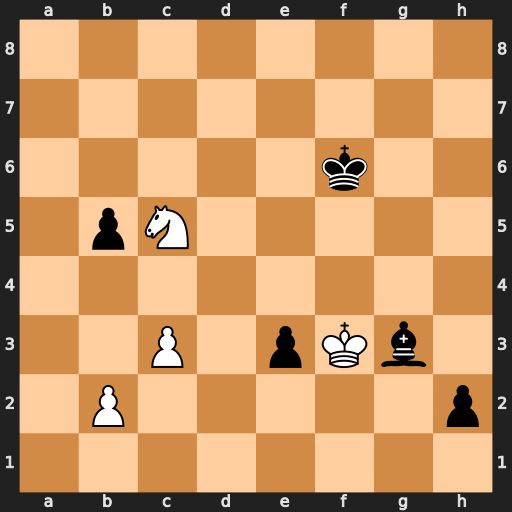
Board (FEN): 8/8/5k2/1pN5/8/2P1pKb1/1P5p/8
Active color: w
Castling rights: -
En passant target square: -
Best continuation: Ne4+ Ke5 Nxg3